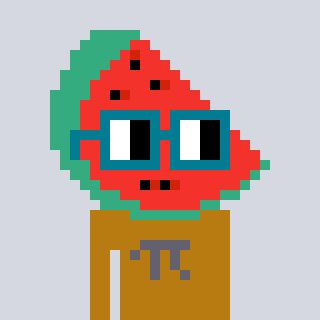
a pixel art character with square dark green glasses, a watermelon-shaped head and a gold-colored body on a cool background